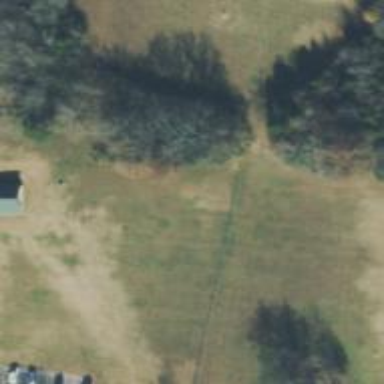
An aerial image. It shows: Disc golf basket.